Question: What is the fastes way of determening which point q out of n points in 2D space is the closest (smallest euclidian distance) to point p, see attached imgage.

My current method of doing this in Python is storing all the distances in a list and then running
'''
numpy.argmin(list_of_distances)
'''
This is however a bit slow when calculating this for m number of points p. Or is it?
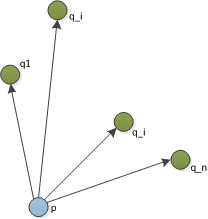
Answer: This falls under <URL> -problems.
How many points are expected? Are your points static or do they change? One naive but powerful approach for static points would be to pre-compute every known distance, which would result in O(1) lookup.